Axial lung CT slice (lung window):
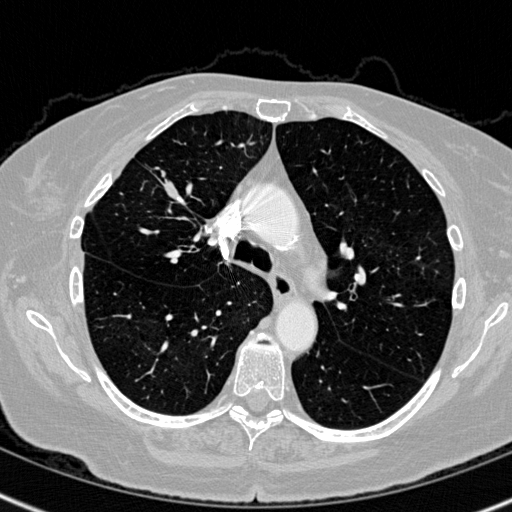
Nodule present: no